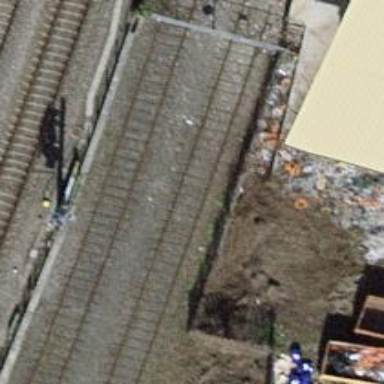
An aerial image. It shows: Railway spur service.